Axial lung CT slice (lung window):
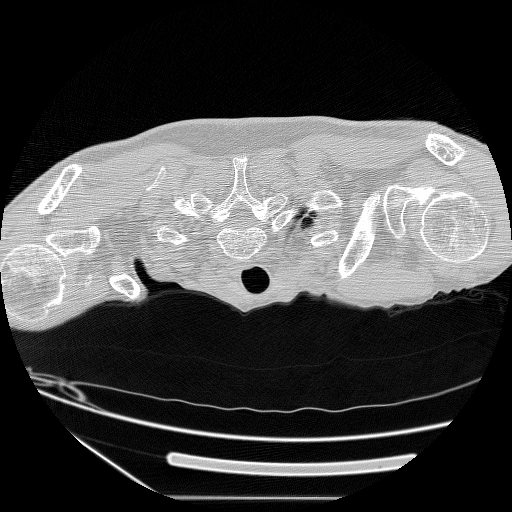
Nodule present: no